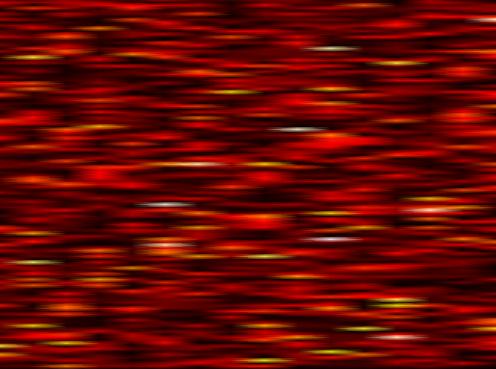
Label: OFDM